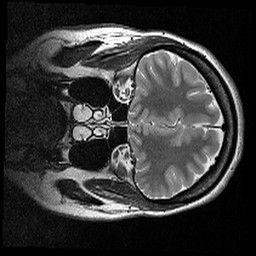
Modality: T2w
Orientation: coronal
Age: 34
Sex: female
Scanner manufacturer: siemens
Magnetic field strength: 3 T
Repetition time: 7 s
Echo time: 0.085 s